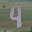
Label: 4